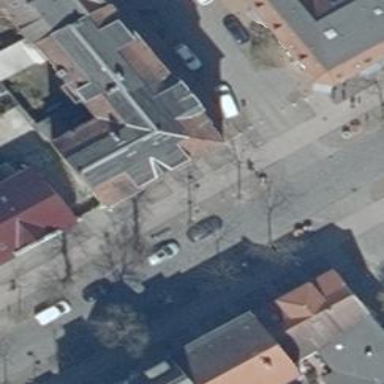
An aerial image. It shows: Shop selling clothes.